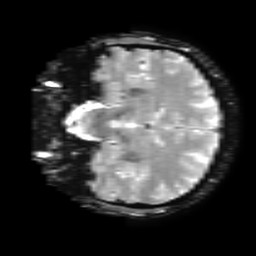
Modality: T2starw
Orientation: coronal
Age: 46
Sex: male
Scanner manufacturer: ge
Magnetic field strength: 3 T
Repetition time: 0.65 s
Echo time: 0.02 s